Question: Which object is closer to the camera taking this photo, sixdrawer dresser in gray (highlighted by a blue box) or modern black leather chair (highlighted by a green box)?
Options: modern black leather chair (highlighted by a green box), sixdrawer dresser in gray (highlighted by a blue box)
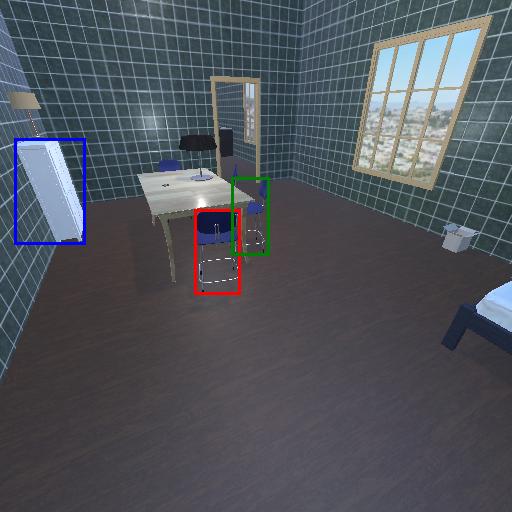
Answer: modern black leather chair (highlighted by a green box)